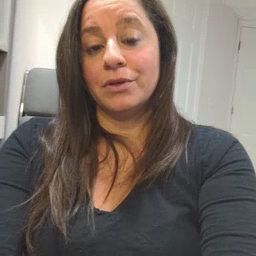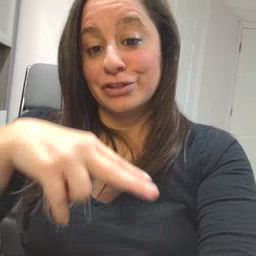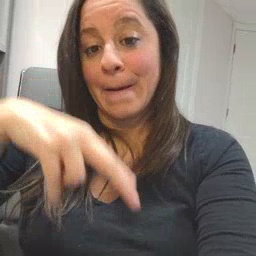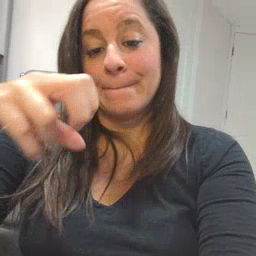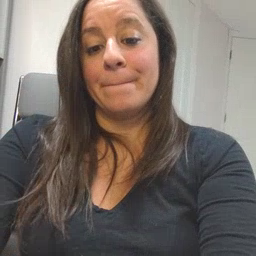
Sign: jump